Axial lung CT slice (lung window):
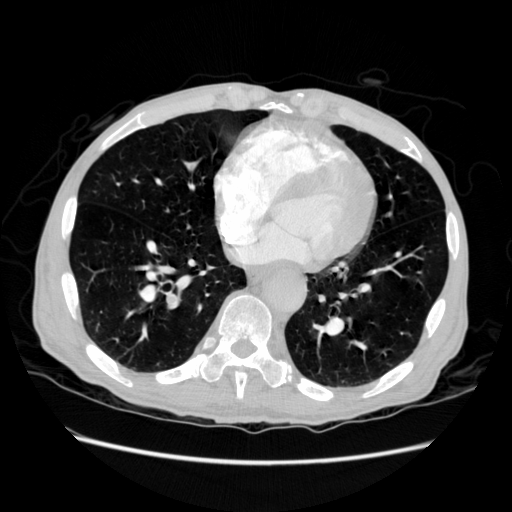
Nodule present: no